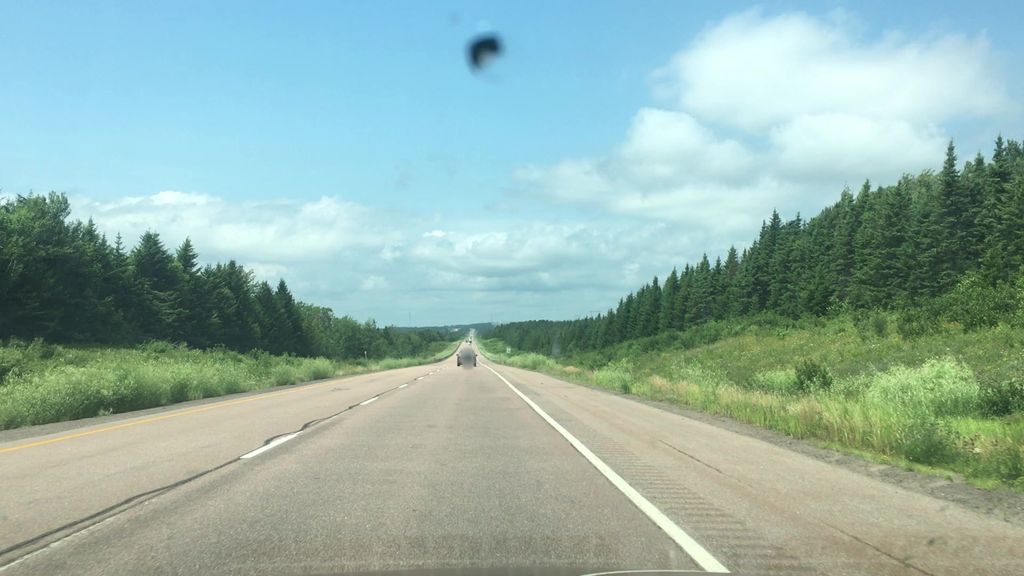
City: charlottetown